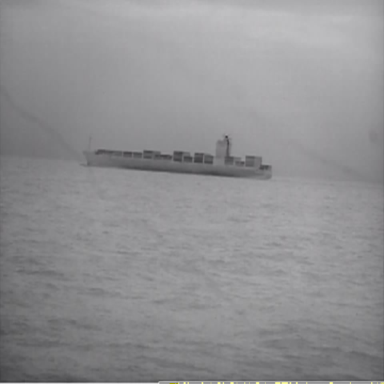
There is a fishing_boat in the infrared image.